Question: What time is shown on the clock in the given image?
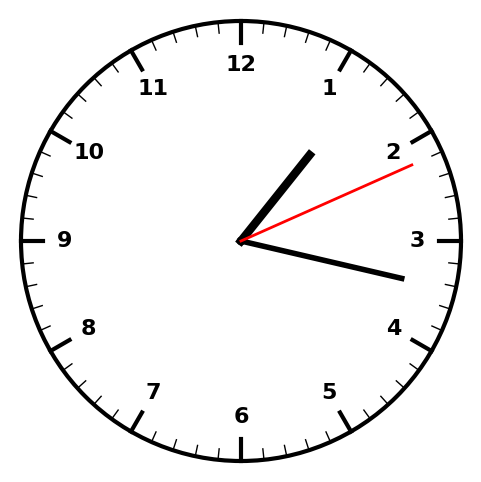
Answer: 01:17:11